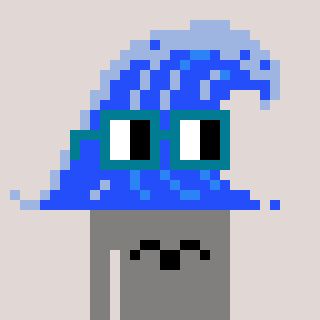
a pixel art character with square dark green glasses, a wave-shaped head and a bluegrey-colored body on a warm background